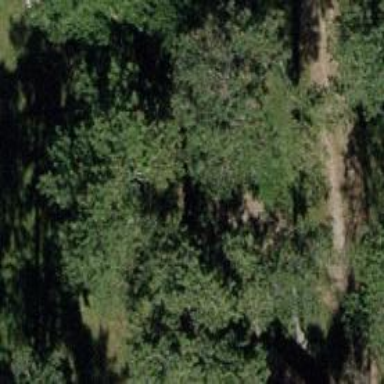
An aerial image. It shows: Mixed leaf-type tree in natural setting.